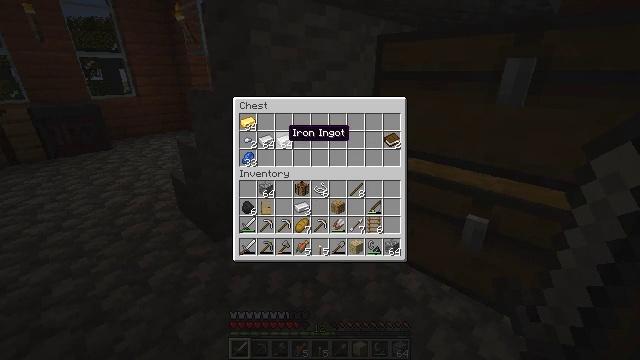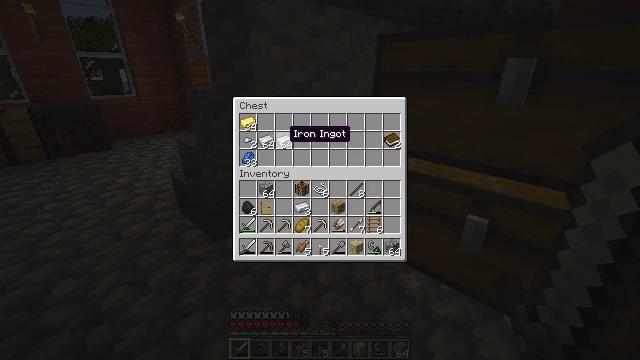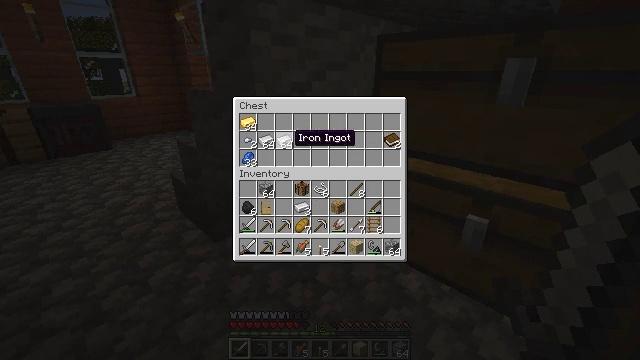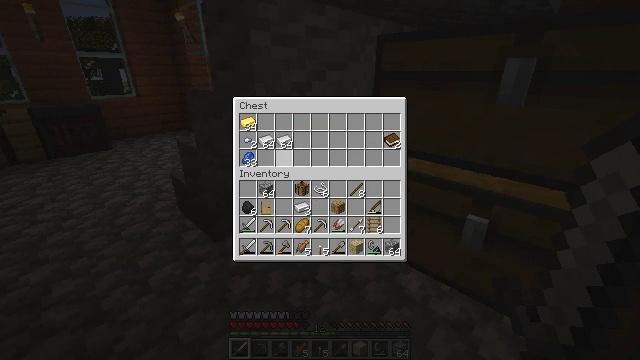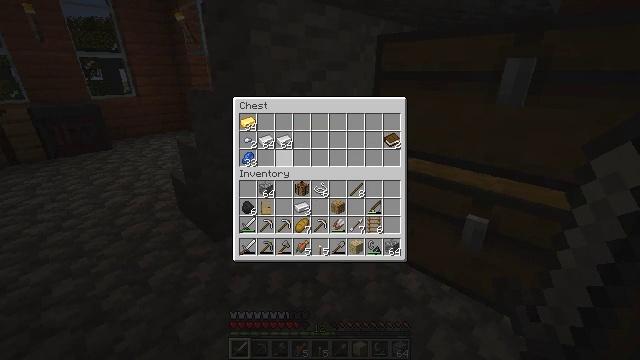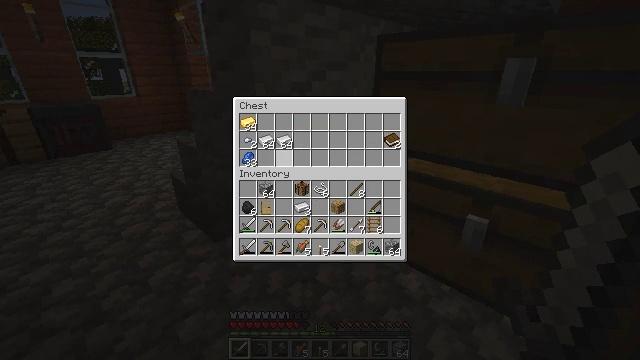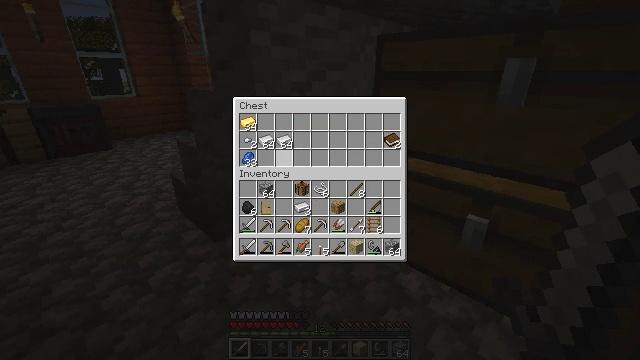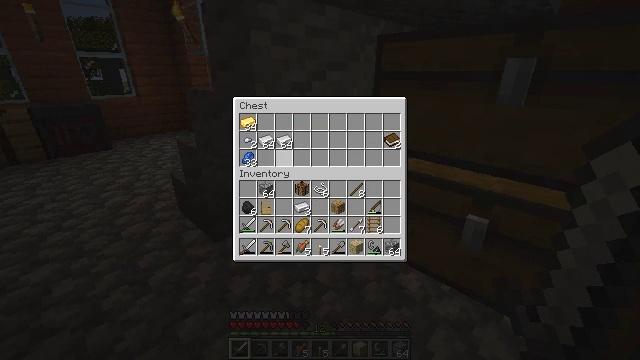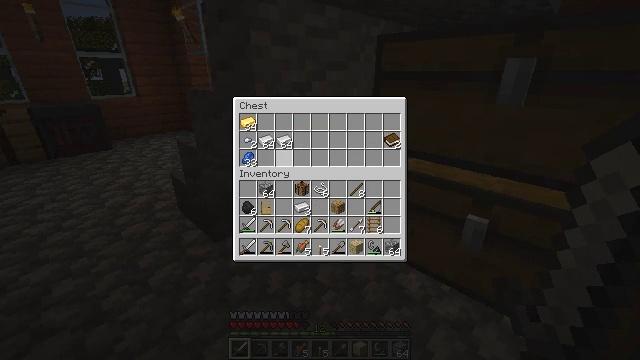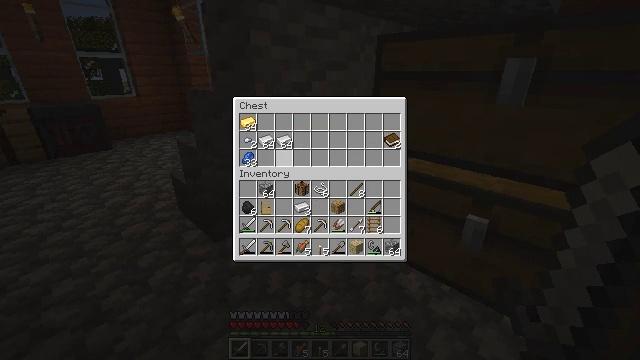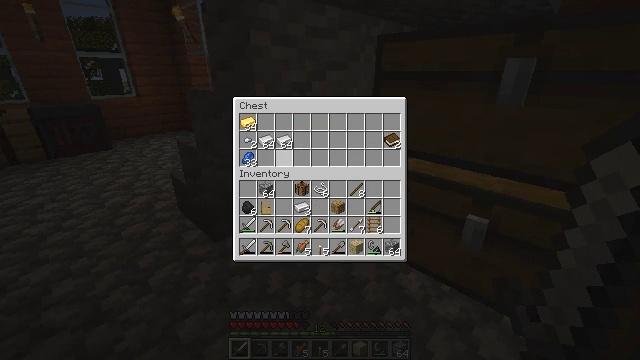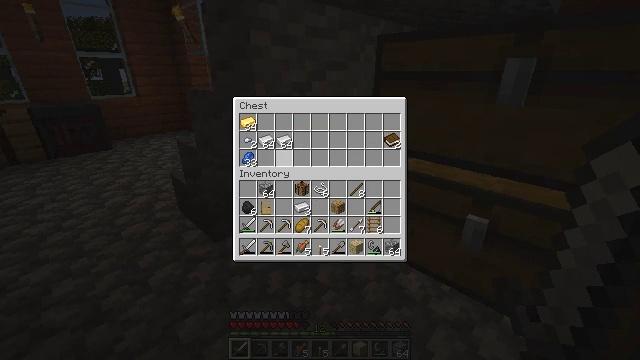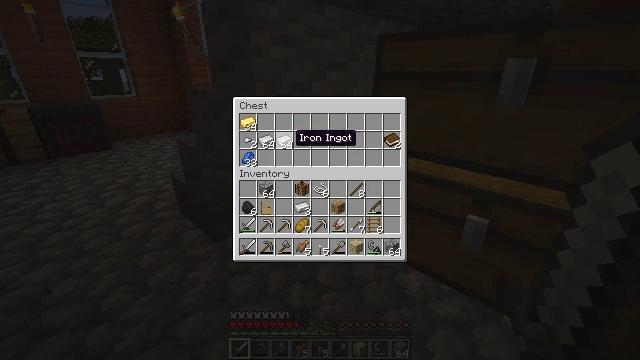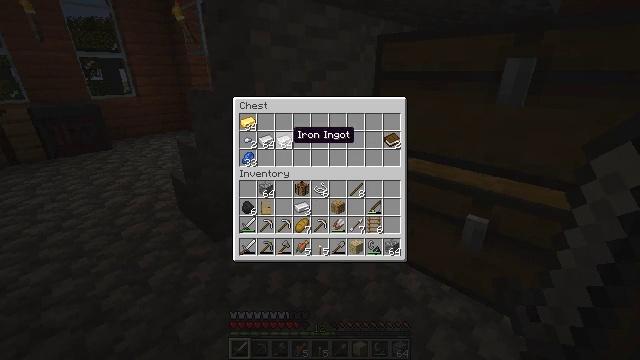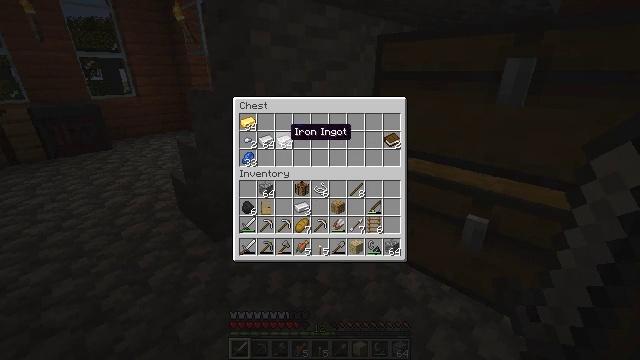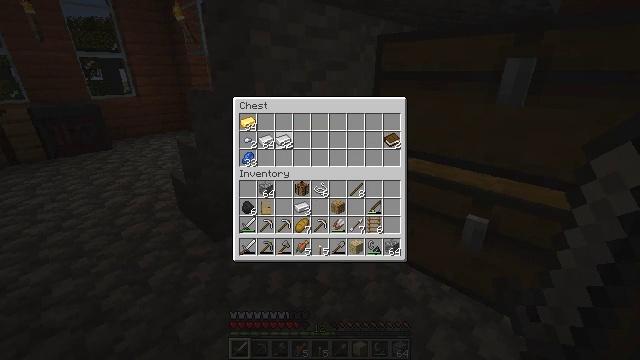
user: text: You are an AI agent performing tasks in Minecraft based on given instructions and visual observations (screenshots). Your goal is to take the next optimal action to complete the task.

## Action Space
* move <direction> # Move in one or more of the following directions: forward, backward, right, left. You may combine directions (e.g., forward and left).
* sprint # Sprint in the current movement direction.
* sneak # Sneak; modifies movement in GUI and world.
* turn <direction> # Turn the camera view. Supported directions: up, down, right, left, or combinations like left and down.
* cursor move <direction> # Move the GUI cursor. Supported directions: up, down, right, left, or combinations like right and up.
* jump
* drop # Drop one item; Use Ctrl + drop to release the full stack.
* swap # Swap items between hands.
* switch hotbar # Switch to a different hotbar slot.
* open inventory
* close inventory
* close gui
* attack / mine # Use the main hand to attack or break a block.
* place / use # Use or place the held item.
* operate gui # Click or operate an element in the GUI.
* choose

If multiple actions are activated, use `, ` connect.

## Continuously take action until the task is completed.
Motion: motion action
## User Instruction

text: Make a crossbow in the crafting table.
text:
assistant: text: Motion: no_op
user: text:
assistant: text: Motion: no_op
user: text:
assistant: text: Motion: no_op
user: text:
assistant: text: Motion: no_op
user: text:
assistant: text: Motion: no_op
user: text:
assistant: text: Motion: no_op
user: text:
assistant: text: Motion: no_op
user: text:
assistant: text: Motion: no_op
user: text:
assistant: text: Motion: no_op
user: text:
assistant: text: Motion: no_op
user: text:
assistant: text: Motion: no_op
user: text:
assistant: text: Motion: no_op
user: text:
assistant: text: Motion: no_op
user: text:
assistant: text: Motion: no_op
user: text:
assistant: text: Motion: use / place
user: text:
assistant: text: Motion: use / place
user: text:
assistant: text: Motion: use / place
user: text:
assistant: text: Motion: use / place
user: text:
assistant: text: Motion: turn right and down
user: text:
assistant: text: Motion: turn down
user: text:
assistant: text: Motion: no_op
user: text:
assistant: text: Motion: no_op
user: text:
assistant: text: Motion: no_op
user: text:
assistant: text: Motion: no_op
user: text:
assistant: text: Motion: no_op
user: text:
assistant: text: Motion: no_op
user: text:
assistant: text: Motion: no_op
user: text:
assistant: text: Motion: no_op
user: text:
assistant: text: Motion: no_op
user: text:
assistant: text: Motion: no_op